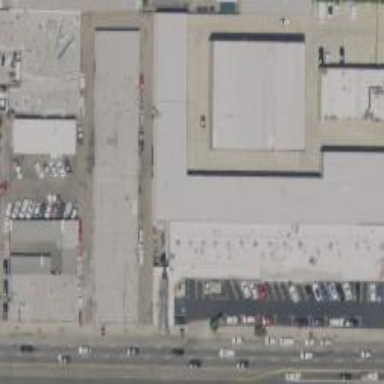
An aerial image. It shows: Warehouse building used for warehousing.